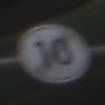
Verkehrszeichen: EndeGeschwindigkeit10
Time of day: Midday
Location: Roofed (Special)
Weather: Overcast
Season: NotSpecified
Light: Natural